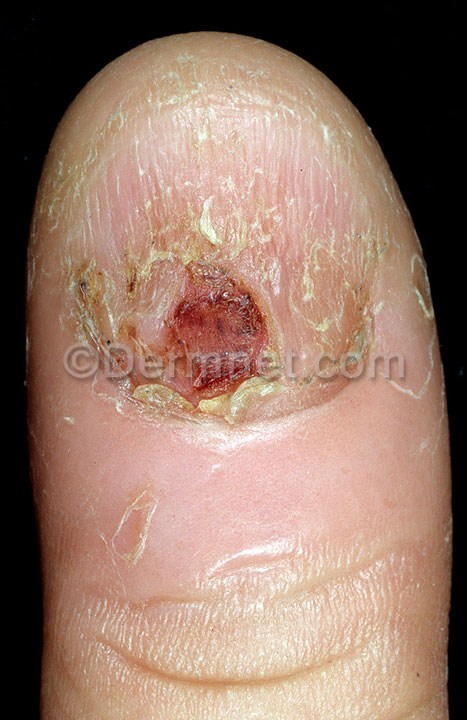
Disease: Nail Fungus and other Nail Disease